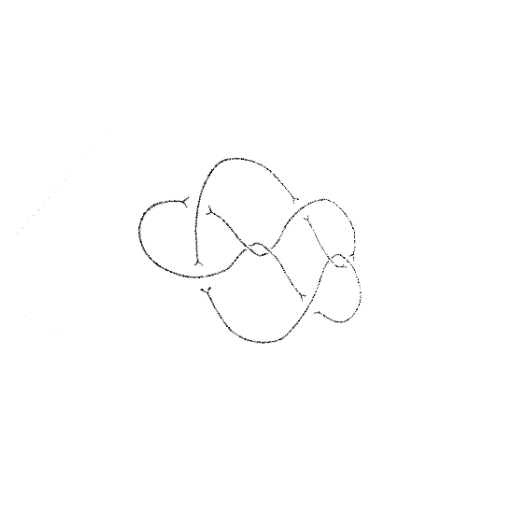
Crossing number: 8